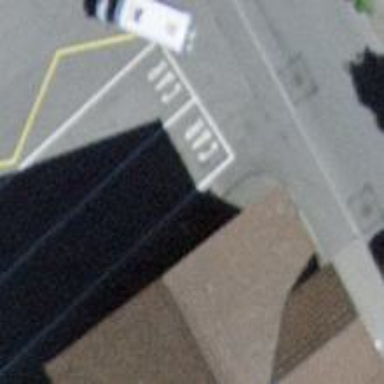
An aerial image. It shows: Bus stop with sheltered platform for public transport.